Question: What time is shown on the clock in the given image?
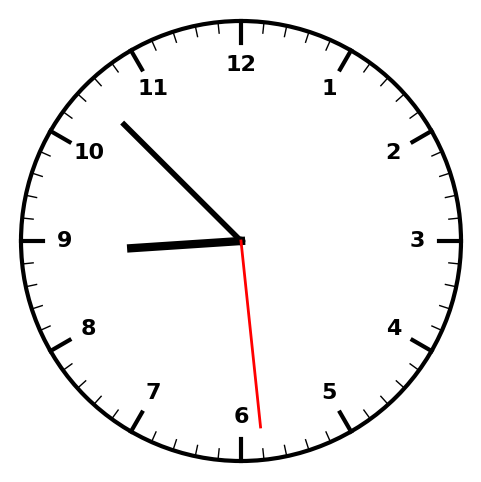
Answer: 08:52:29